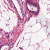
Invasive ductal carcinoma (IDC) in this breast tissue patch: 0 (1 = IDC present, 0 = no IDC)